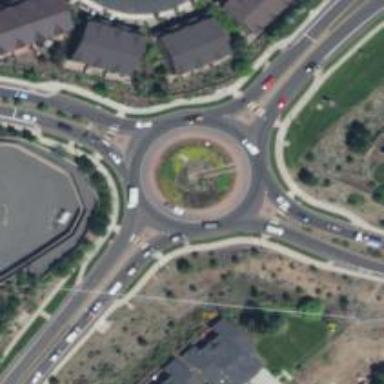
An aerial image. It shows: Asphalt road that is secondary route leading to roundabout.